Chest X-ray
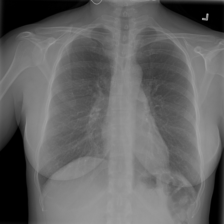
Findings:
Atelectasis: negative
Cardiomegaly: negative
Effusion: negative
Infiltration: negative
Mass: negative
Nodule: negative
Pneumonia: negative
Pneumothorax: negative
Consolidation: negative
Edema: negative
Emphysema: negative
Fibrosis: negative
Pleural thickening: negative
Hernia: negative